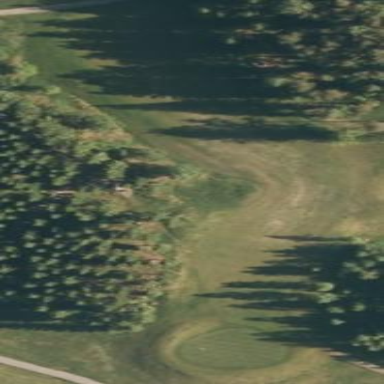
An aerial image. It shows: Rough grassy area used for golf.